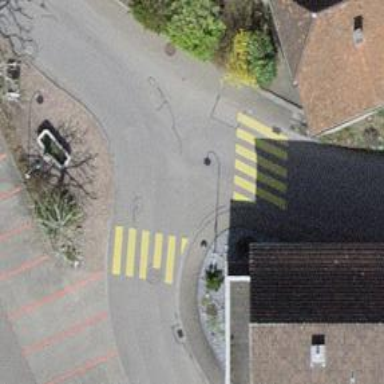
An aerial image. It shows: Zebra crossing on the road.